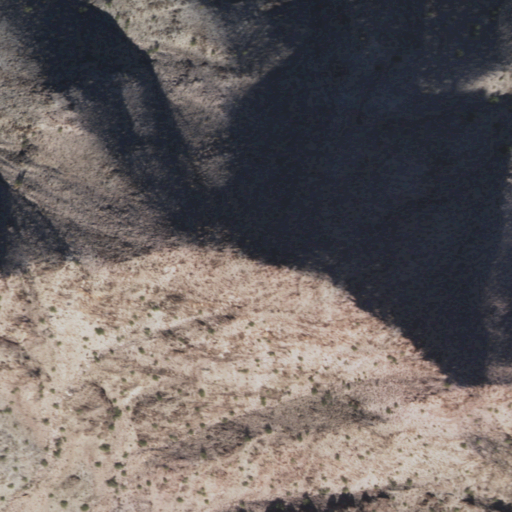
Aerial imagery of mountain in Arizona named La Cholla Mountain containing only shrub